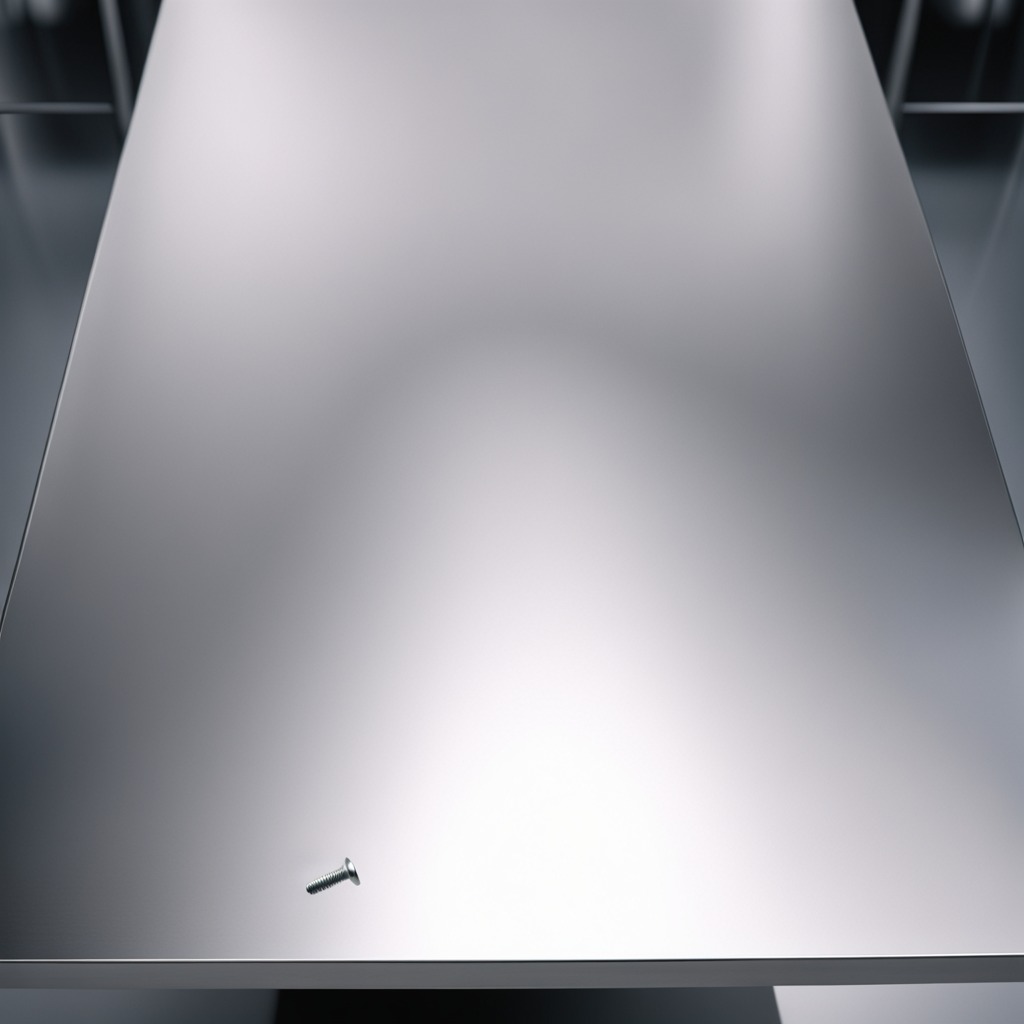
A metal screw is lying on the stainless steel table.